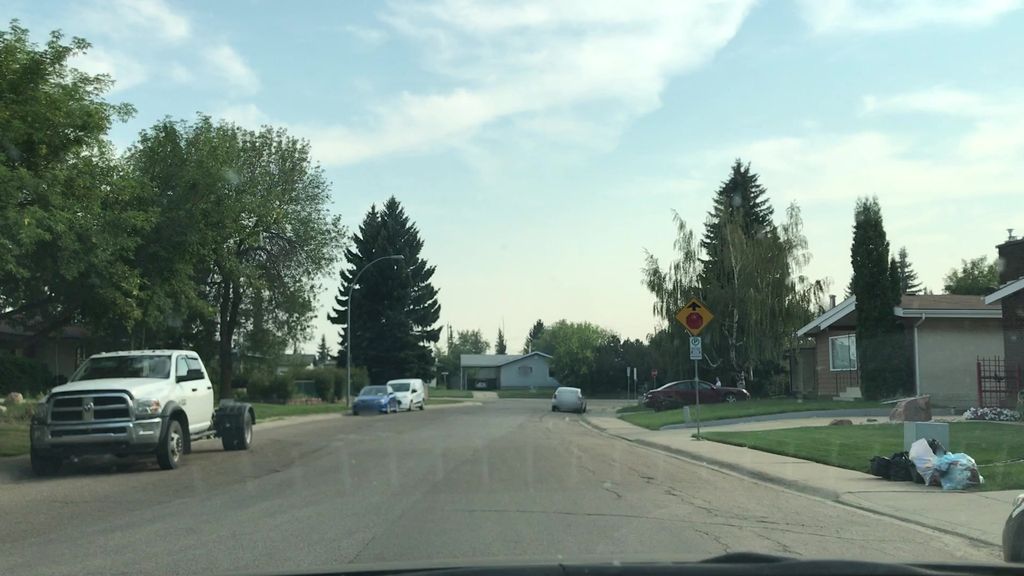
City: edmonton